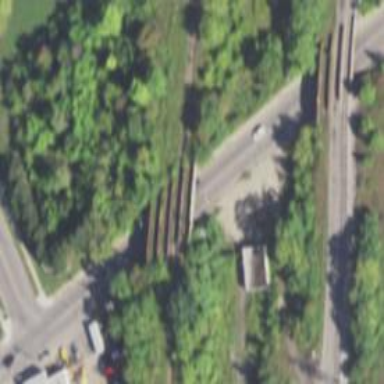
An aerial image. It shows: Abandoned railroad bridge.